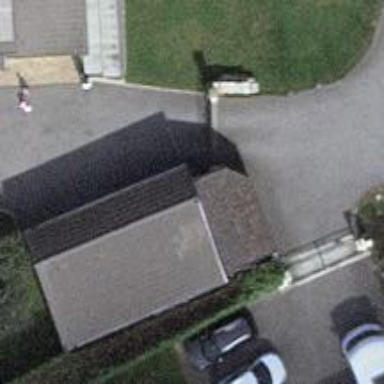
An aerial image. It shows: Gate.